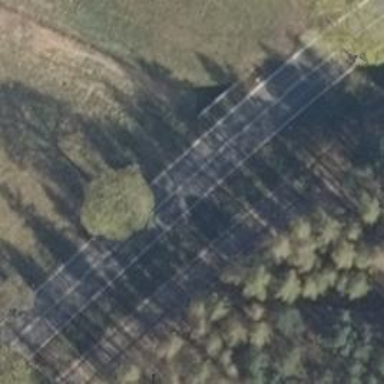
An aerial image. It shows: Secondary road bridge with asphalt surface. The road does not have sidewalk.